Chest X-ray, PA view. Patient: 17 years old, sex M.
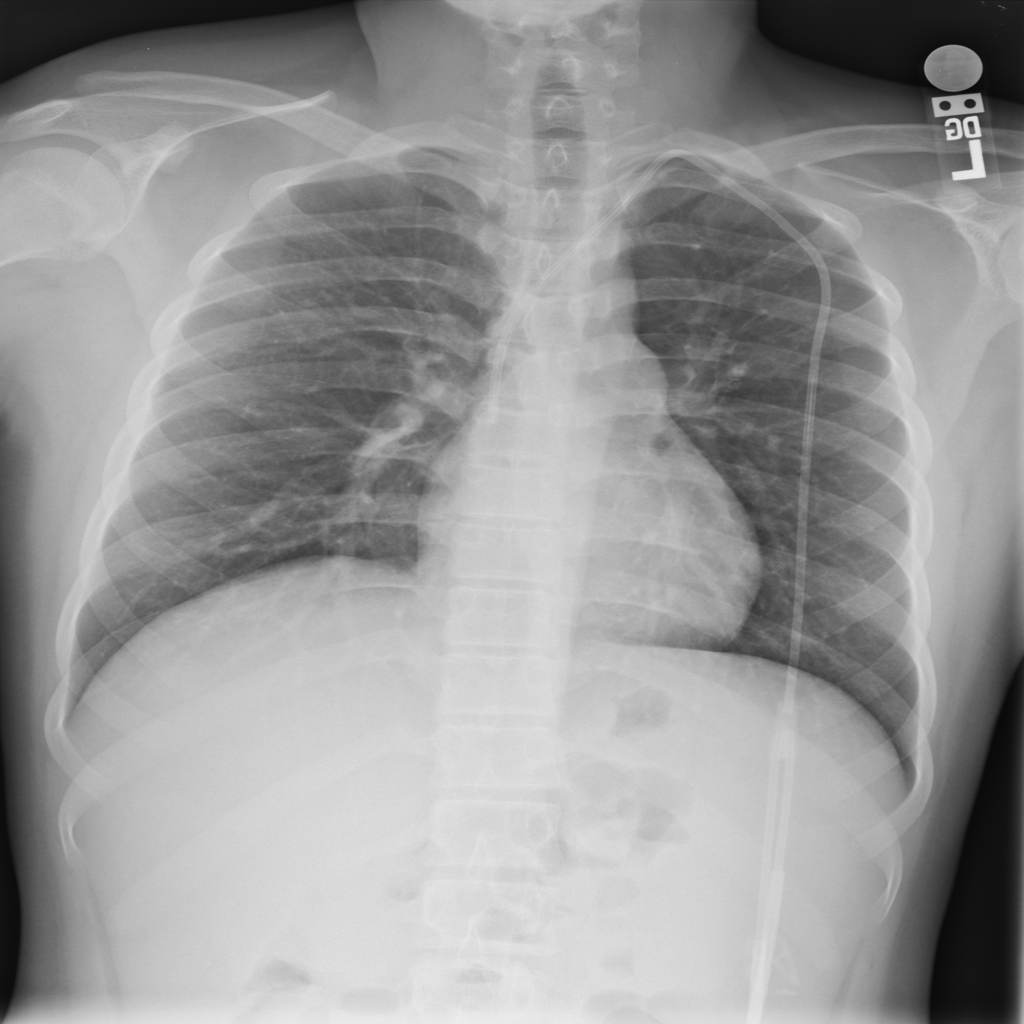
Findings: No Finding